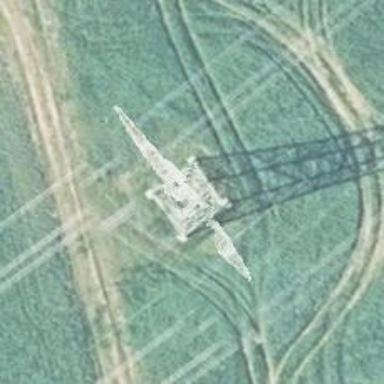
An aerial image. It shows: Power tower.